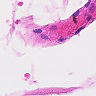
Metastatic tissue present: no